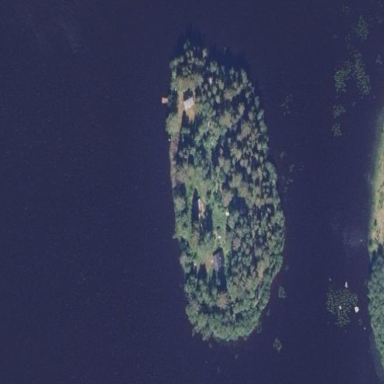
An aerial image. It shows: Islet.